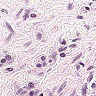
Metastatic tissue present: no